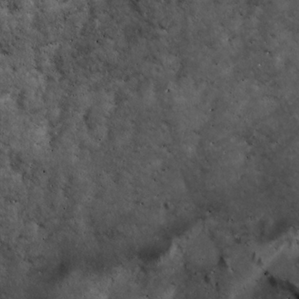
Label: non_frost